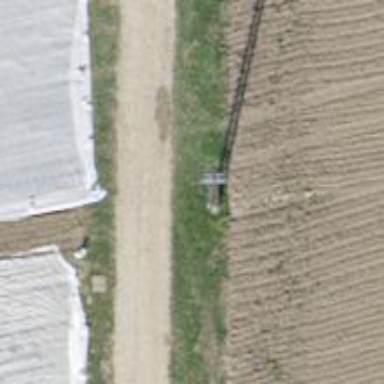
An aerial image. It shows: Power pole.